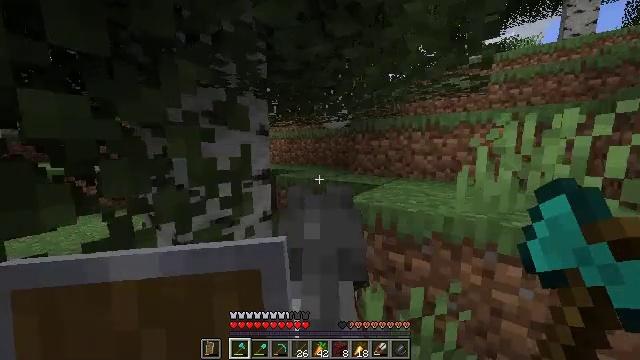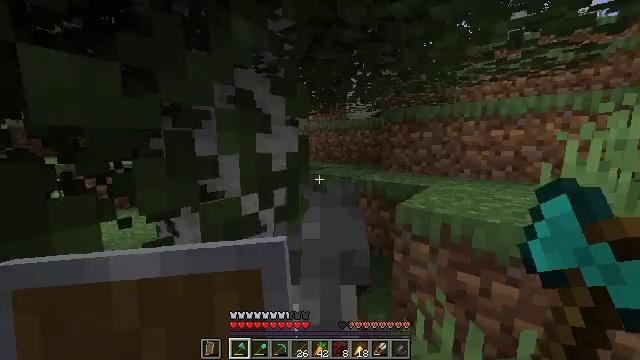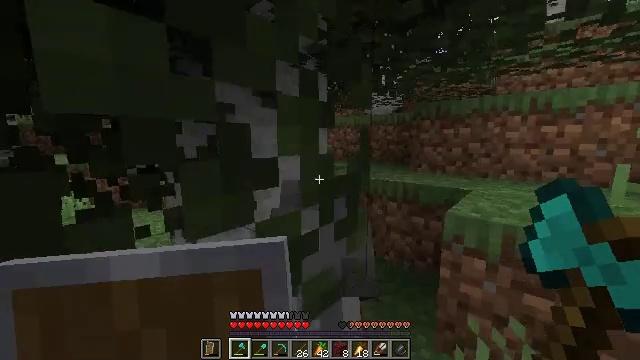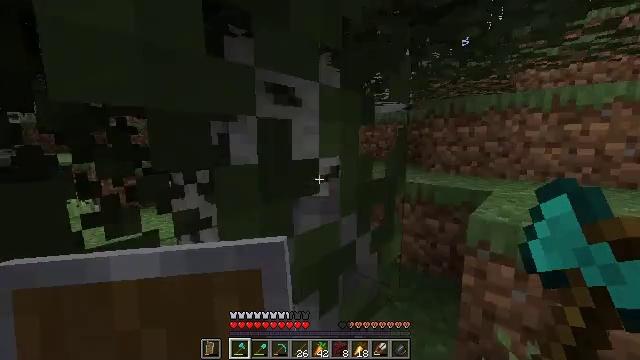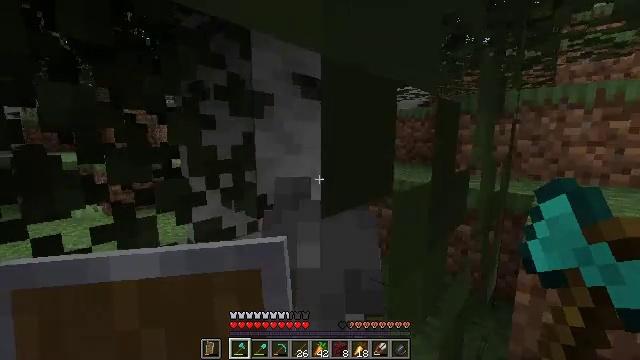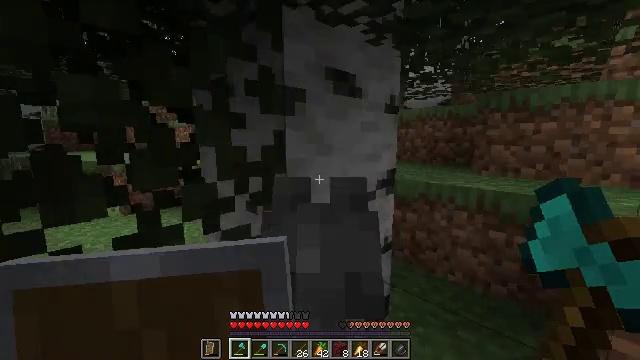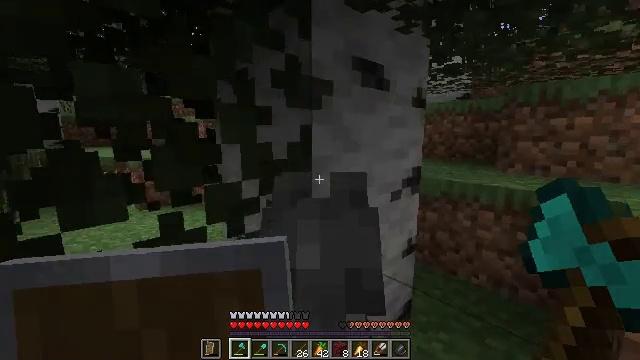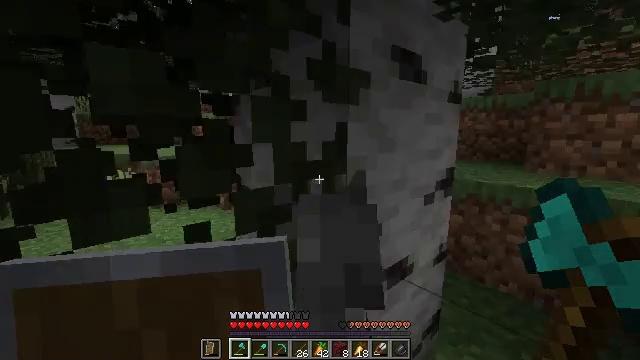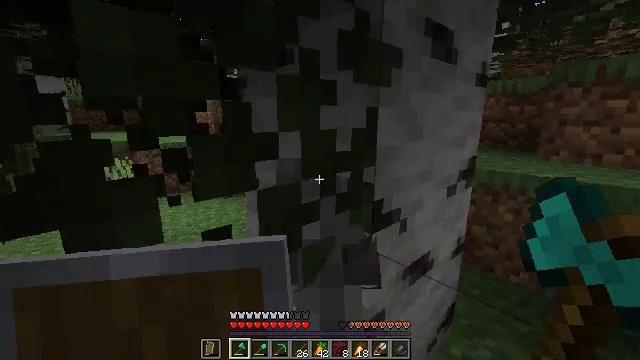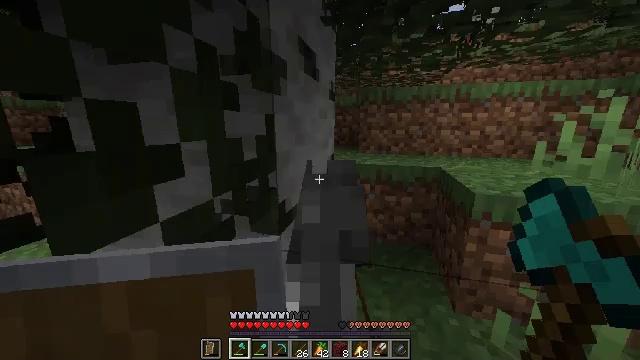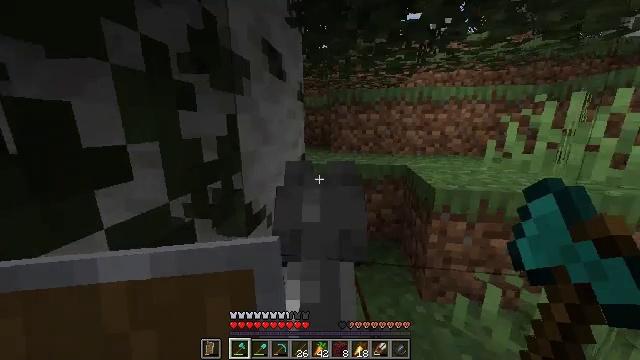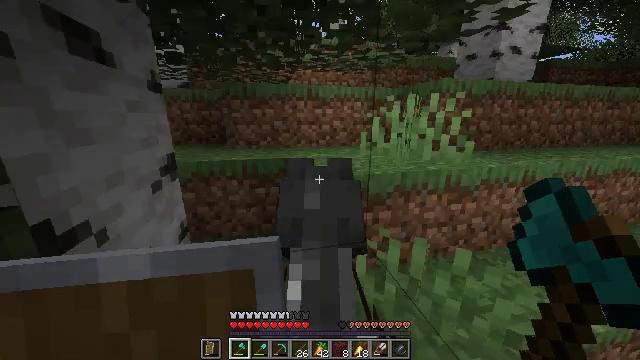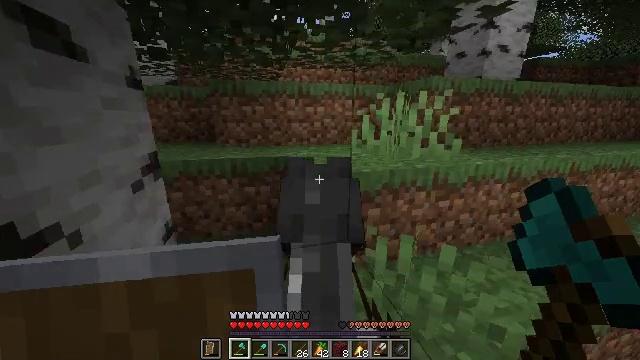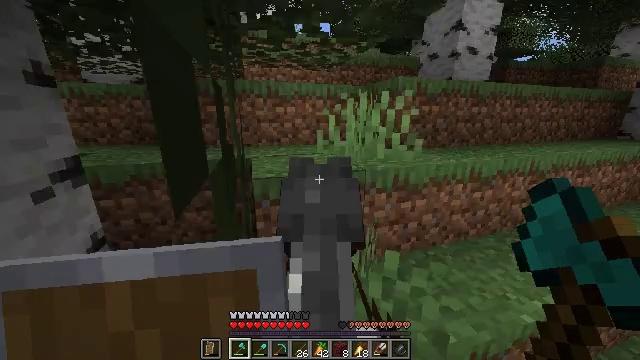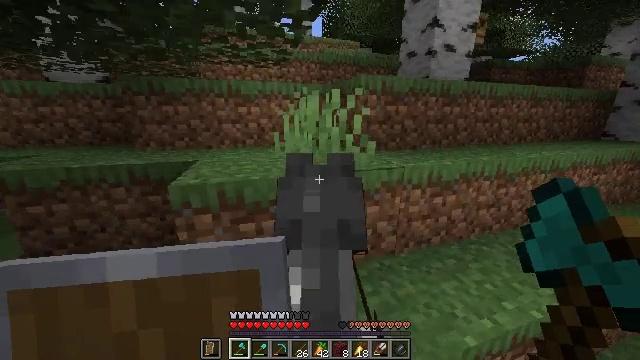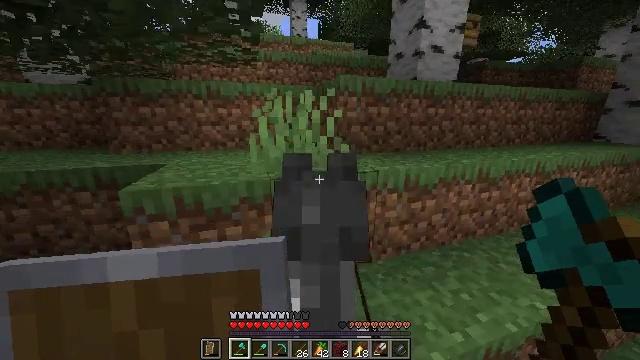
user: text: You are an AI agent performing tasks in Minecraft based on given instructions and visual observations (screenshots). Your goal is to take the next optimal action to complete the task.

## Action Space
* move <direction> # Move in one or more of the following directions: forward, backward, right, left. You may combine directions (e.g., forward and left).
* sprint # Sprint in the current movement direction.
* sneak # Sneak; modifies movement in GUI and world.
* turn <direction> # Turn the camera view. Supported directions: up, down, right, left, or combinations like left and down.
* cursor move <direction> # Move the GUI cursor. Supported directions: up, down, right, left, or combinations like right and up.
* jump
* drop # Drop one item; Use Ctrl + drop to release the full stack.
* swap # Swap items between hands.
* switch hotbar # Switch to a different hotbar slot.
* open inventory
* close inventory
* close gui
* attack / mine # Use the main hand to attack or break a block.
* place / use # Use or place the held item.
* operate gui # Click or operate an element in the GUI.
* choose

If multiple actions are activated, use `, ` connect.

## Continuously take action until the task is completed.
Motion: motion action
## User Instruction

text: Dig up some sand.
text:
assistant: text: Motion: move forward and move right, turn left
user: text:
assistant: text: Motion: move forward and move right, turn left
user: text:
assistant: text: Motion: move forward and move right, turn left
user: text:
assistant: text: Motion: move forward and move right
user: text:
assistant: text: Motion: move forward and move right, turn left
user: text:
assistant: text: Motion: move forward and move right, turn left
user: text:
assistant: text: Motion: move forward and move right, sprint
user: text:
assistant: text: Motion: move forward and move right, sprint, turn right and down
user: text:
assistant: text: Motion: move forward and move right, sprint, turn right
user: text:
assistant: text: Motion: move forward and move right, sprint, turn right
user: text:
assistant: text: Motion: move forward and move right, sprint, turn right and down
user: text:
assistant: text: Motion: move forward and move right, sprint, turn right
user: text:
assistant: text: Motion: move forward and move right, sprint
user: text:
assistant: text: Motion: move forward and move right, sprint
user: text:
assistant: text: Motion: move forward and move right, sprint
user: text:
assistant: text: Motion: move forward and move right, sprint, turn left and up
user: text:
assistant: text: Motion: move forward and move right, sprint, turn left and up
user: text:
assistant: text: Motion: move forward and move right, sprint
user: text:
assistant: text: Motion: move forward and move right, sprint
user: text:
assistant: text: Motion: move forward and move right, sprint
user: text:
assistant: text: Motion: move forward and move right, sprint, turn left
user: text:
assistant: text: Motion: move forward and move right, sprint, turn left and up
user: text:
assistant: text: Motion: move forward, sprint, turn left
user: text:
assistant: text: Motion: move forward, sprint, turn left
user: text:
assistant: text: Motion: move forward, sprint, turn left
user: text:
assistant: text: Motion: move forward, sprint, turn left and down
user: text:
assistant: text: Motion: move forward, sprint, turn left and down
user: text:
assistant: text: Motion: move forward, sprint
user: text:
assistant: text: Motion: move forward, sprint, turn left and down
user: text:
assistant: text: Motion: move forward, turn left and down